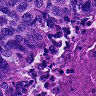
Metastatic tissue present: yes